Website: bh-photo
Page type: account-selection
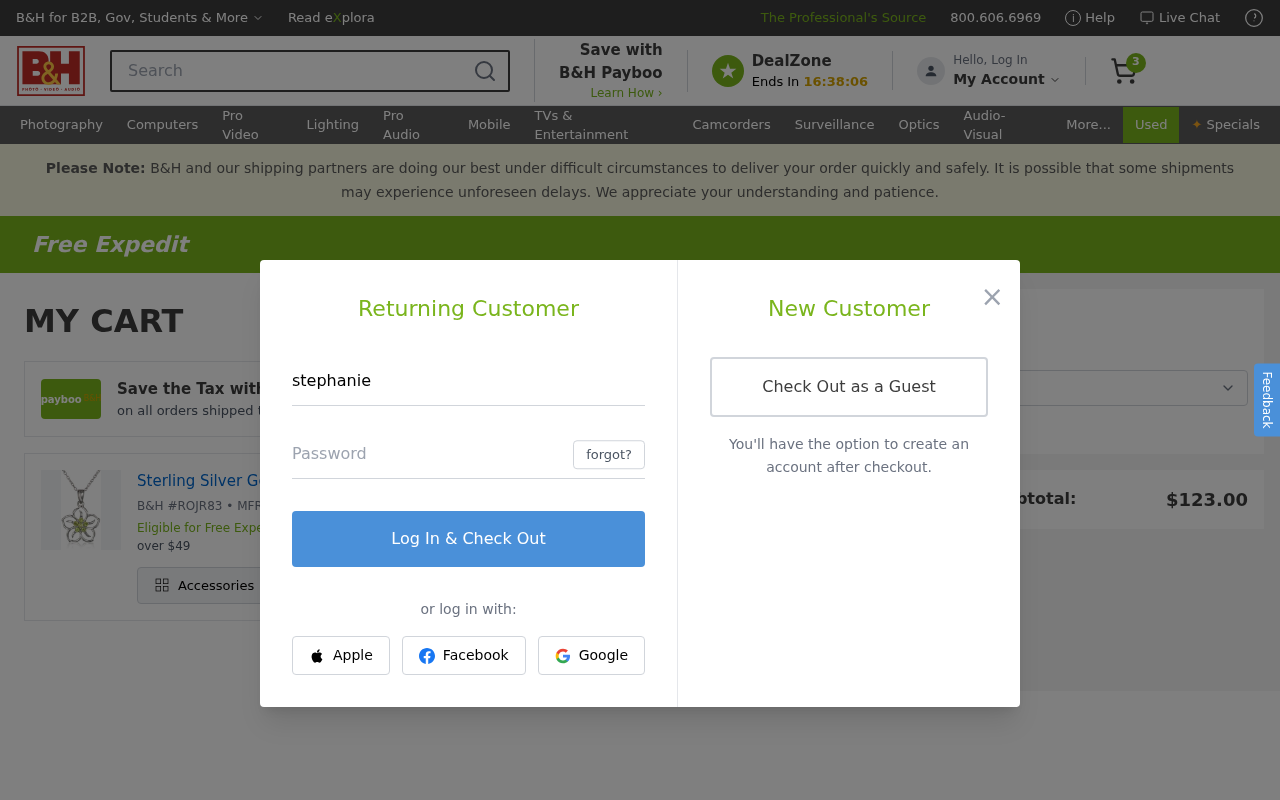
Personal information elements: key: PII_EMAIL
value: stephanie_day@yahoo.com
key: PII_POSTCODE
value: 67845
Product elements: key: PRODUCT1_NAME
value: Sterling Silver Gemstone Flower Pendant Necklace
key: PRODUCT1_QUANTITY
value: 3
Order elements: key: ORDER_NUM_ITEMS
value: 3
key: ORDER_SUBTOTAL
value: $123.00
Search elements: key: HEADER_SEARCH
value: Search
Other elements: key: BH_ITEM_NUMBER
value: ROJR83
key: MFR_NUMBER
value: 39406G